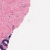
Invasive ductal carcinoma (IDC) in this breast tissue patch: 0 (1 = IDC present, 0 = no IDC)